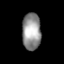
Tissue: lung
Cell type: T cells
Senescence score: 0.2148
Nuclear area (px): 674
Mean DAPI intensity: 148.263